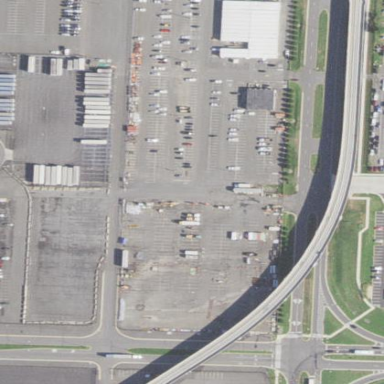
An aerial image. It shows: Parking area.